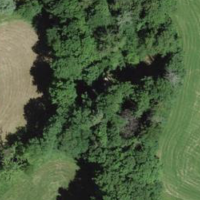
EUNIS habitat code: 44
Species observed at this site:
Milvus milvus
Pica pica
Corvus corone
Passer domesticus
Picus viridis
Hirundo rustica